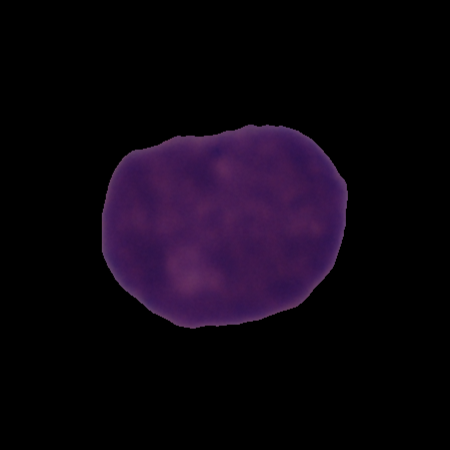
Label: cancer